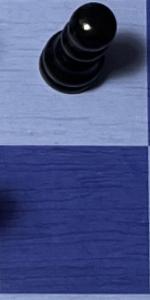
Label: Empty